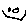
Label: smiley face